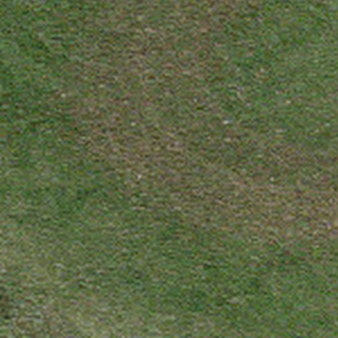
Label: other